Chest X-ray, AP view. Patient: 35 years old, sex F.
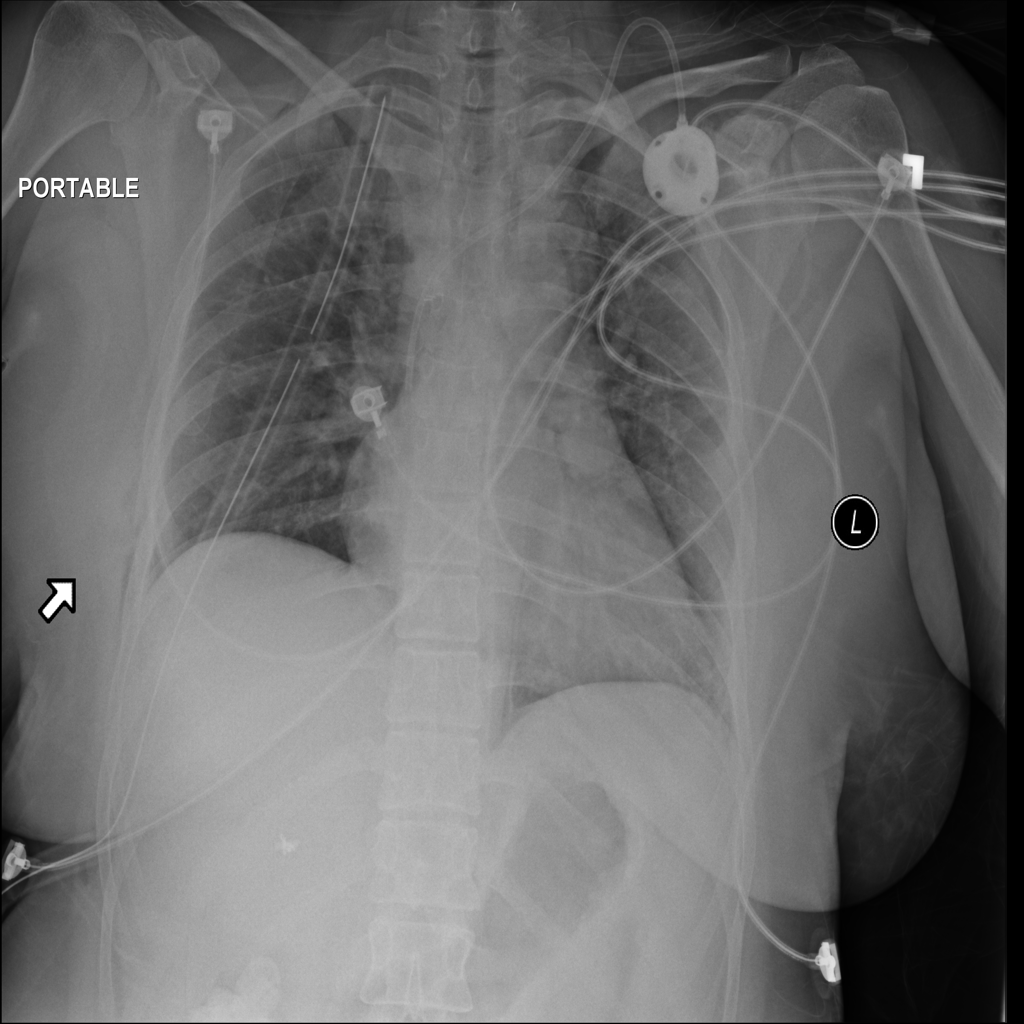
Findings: No Finding